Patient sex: M
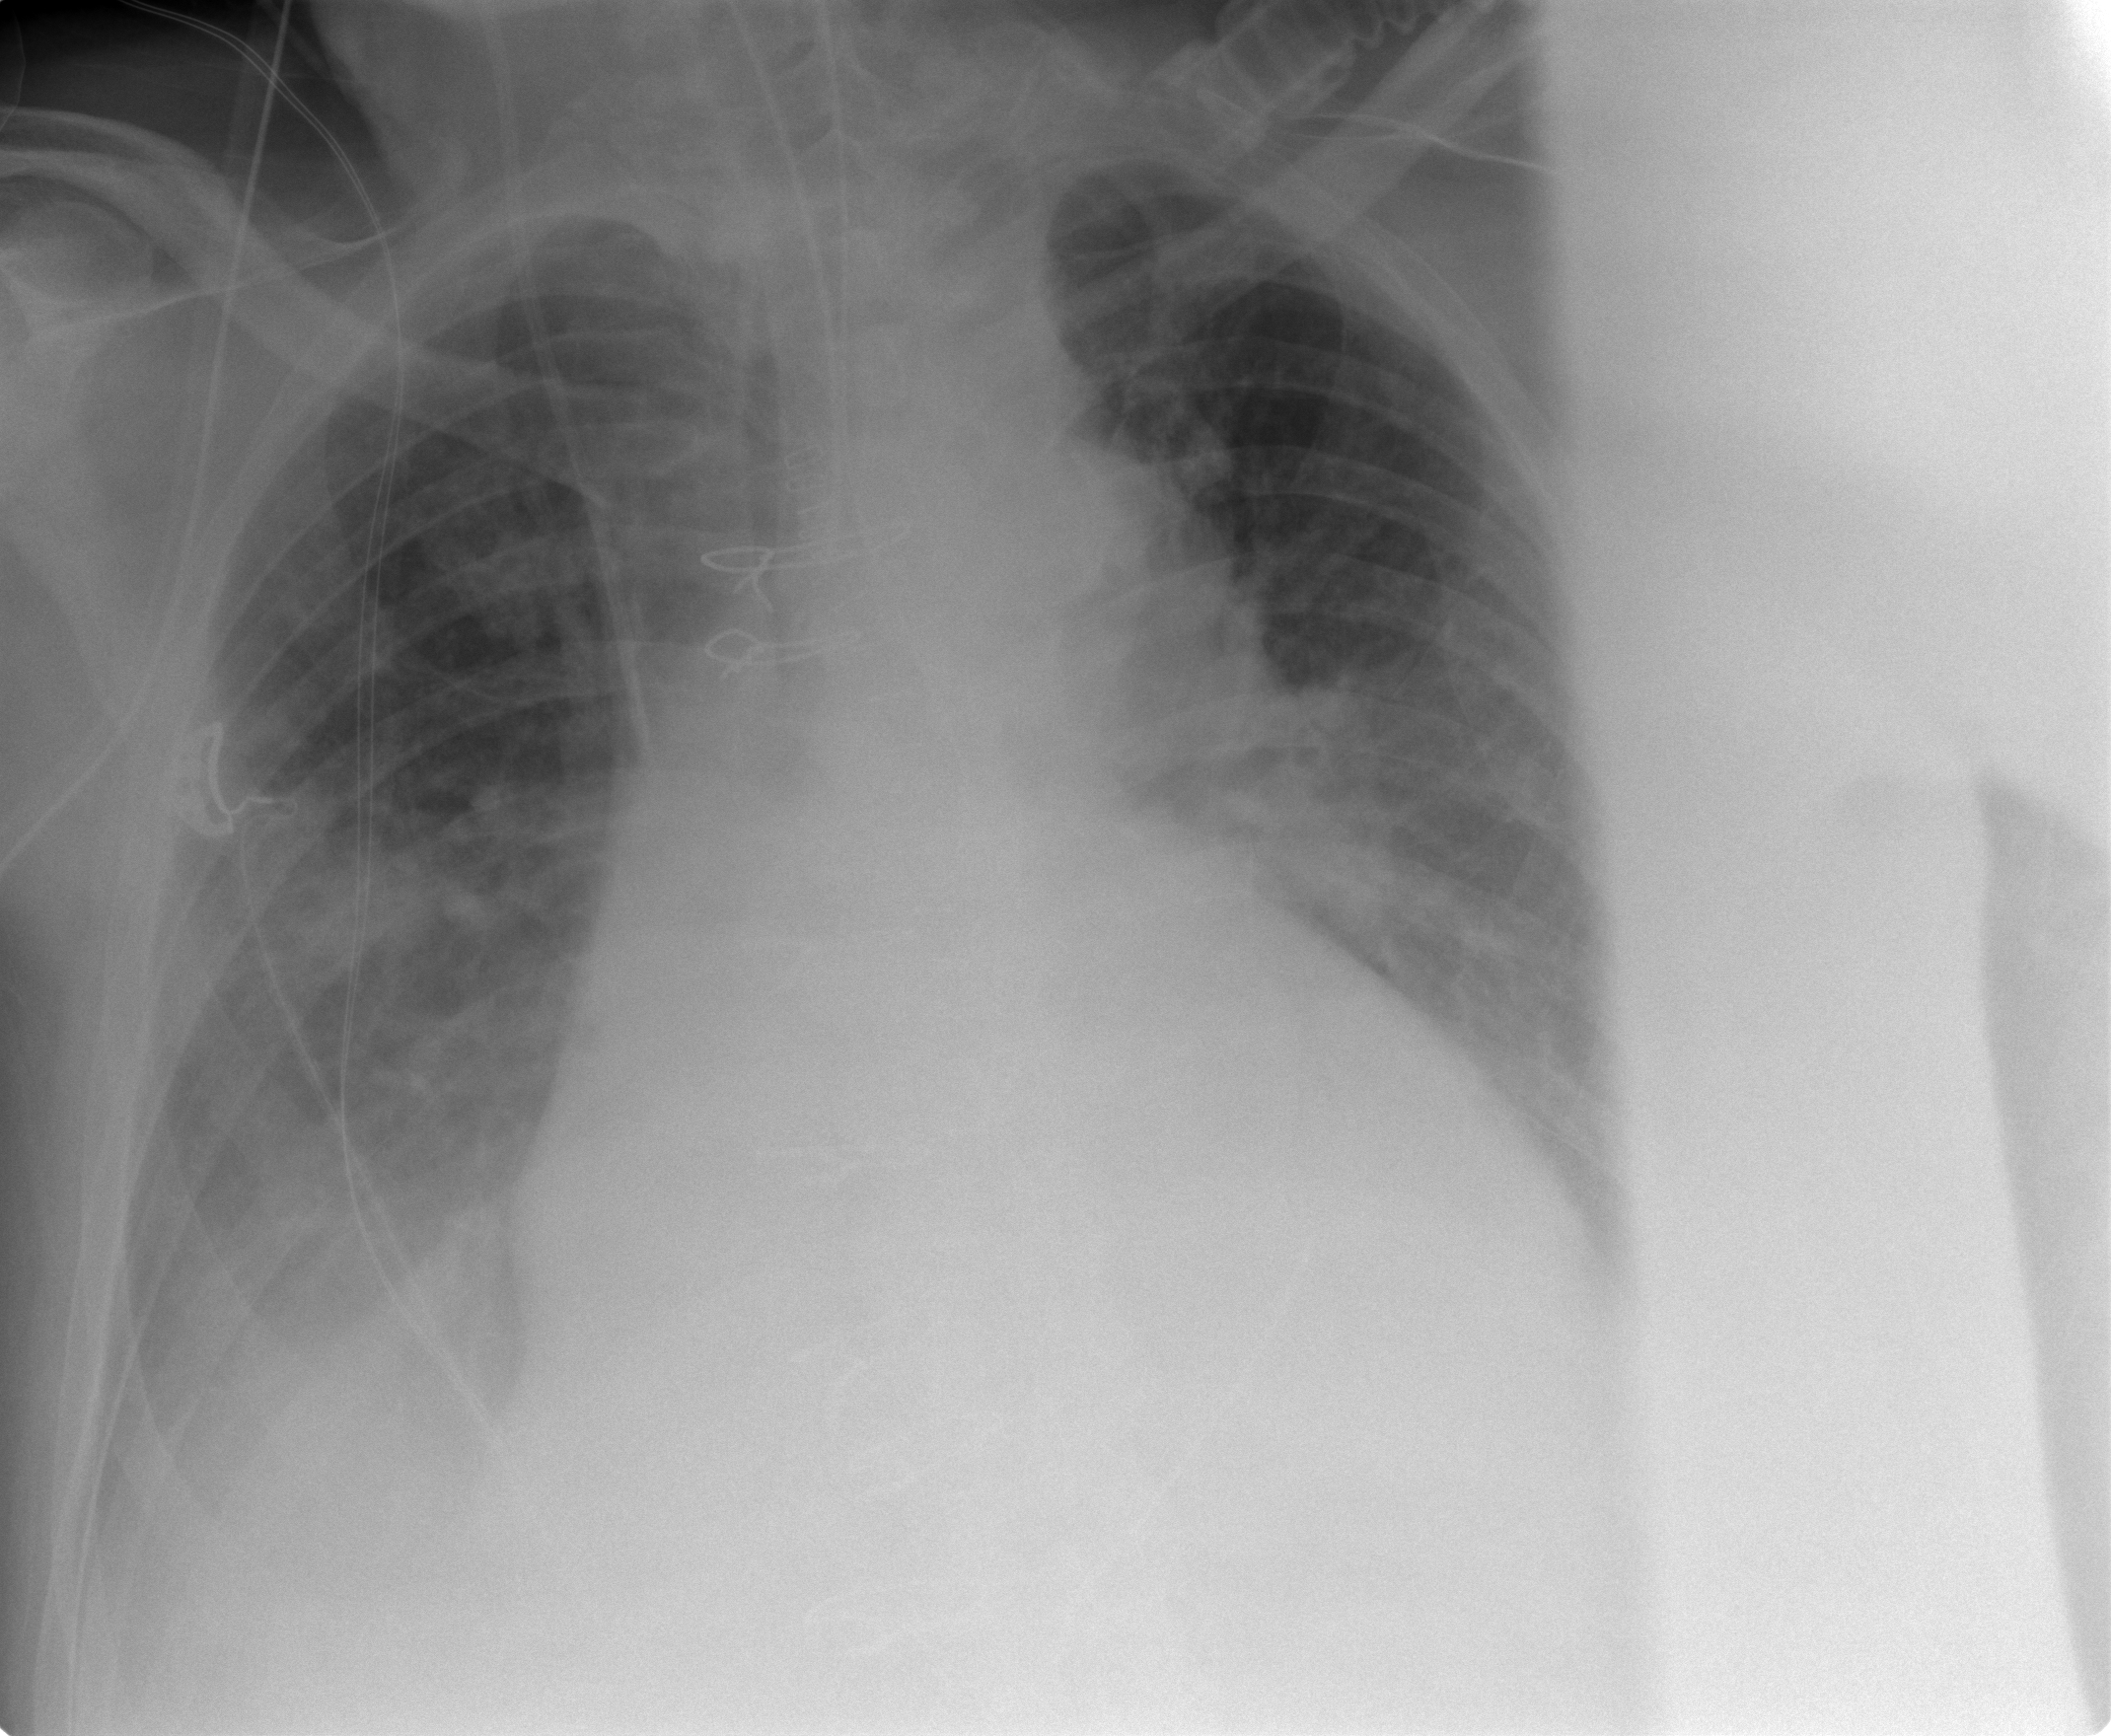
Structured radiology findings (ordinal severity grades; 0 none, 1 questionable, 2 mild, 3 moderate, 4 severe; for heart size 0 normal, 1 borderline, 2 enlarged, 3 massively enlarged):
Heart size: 2
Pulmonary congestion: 1
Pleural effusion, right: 0
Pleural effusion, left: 0
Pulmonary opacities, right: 1
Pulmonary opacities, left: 0
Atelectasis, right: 2
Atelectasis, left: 2